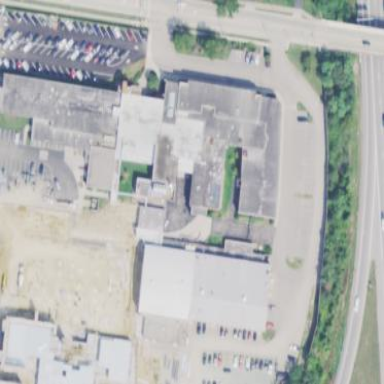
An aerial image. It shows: Part of building.